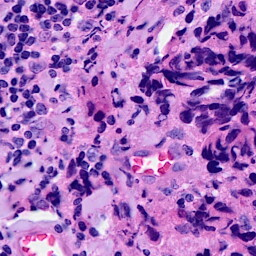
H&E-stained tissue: Breast